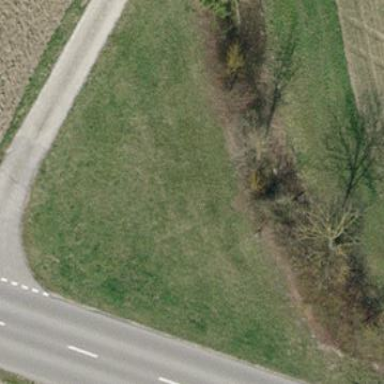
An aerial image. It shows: Area covered with grass.